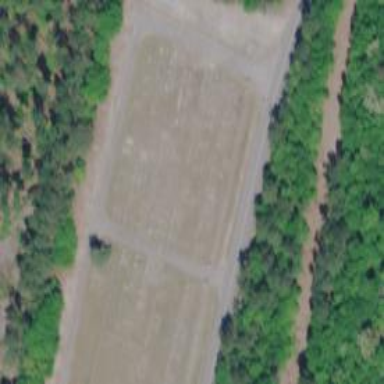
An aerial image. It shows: Cemetery.